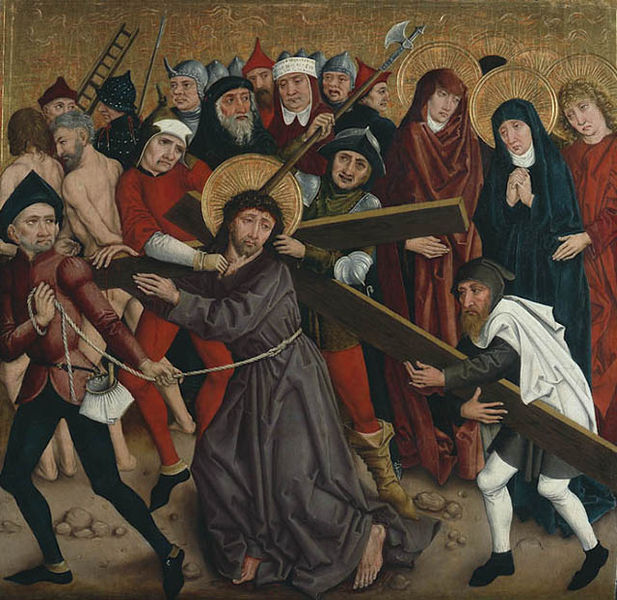
Titel: Kreuztragung Christi
Künstler: Meister der Gewandstudien
Standort: Karlsruhe
Institution: Staatliche Kunsthalle Karlsruhe
Schlagwörter: akt, berg, blau, gemälde, mann, nackt, weiß, frauen, grün, menschen, braun, frau, grau, holz, hüte, männer, schwarz, rot, tuch, weg, leute, malerei, bart, hose, bibel, gesicht, henker, johannes, steine, tragen, erde, kirche, gewand, gold, haare, kutte, mantel, schnur, strick, gotik, krone, sack, beine, füße, man, last, ziehen, gewalt, leiter, bischof, lanze, soldaten, knie, oberkörper, fallen, barfuss, hitler, gang, alter, kreuz, seil, knechte, soldat, waffe, nonne, volk, helm, stiefel, pilatus, beutel, beten, römer, helme, heiligenschein, nimbus, christus, jesus, kreuzabnahme, kreuzigung, axt, hilfe, leid, leiden, mittelalter, dornen, gebunden, hellebarde, mönche, heilige, speer, fresko, heilig, maria, madonna, magdalena, jerusalem, jesu, maria magdalena, mutter gottes, punziert, dornenkrone, goldgrund, marien, helfen, christi, heiligenscheine, abnahme, schächer, massen, sper, folter, passion, nimben, arma christi, kreuzweg, kaiphas, kreuztragung, simon, sünder, füß, nordalpin, pieke, helebarde, leggins, passio, füé, kreuzträger, stephaton, po, 1450, enschen, leidter, guter soldat, meßkirchen, neues testamentmaria magdalena, spietz, menschengtuppe